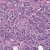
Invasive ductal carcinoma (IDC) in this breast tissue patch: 1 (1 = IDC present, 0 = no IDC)